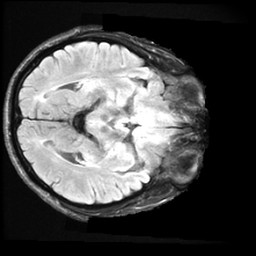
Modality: FLAIR
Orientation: axial
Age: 36
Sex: male
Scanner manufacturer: ge
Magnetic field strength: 3 T
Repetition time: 11 s
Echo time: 0.1497 s